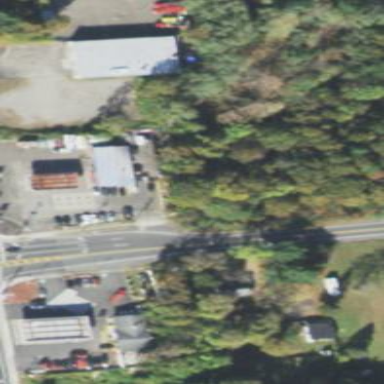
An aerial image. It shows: Fuel station.